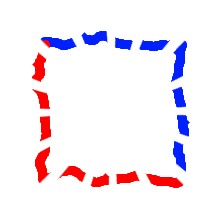
Shape: square